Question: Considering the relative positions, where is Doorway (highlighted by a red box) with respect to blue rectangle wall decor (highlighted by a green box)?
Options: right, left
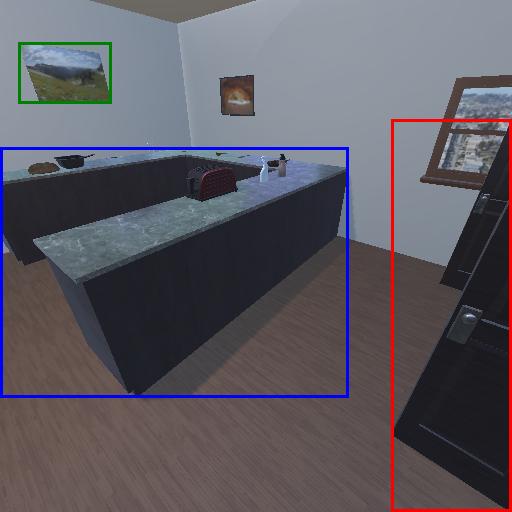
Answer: right